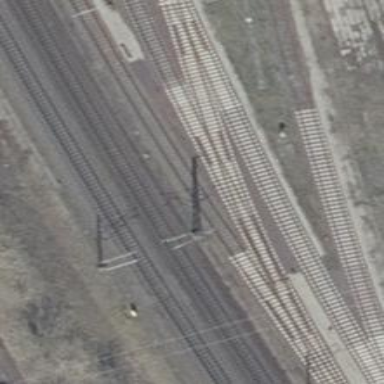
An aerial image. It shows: Railway switch.